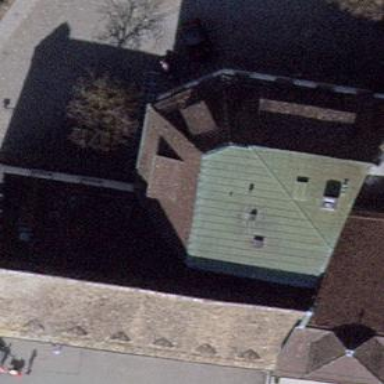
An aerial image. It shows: Gabled building with roof made of roof tiles.